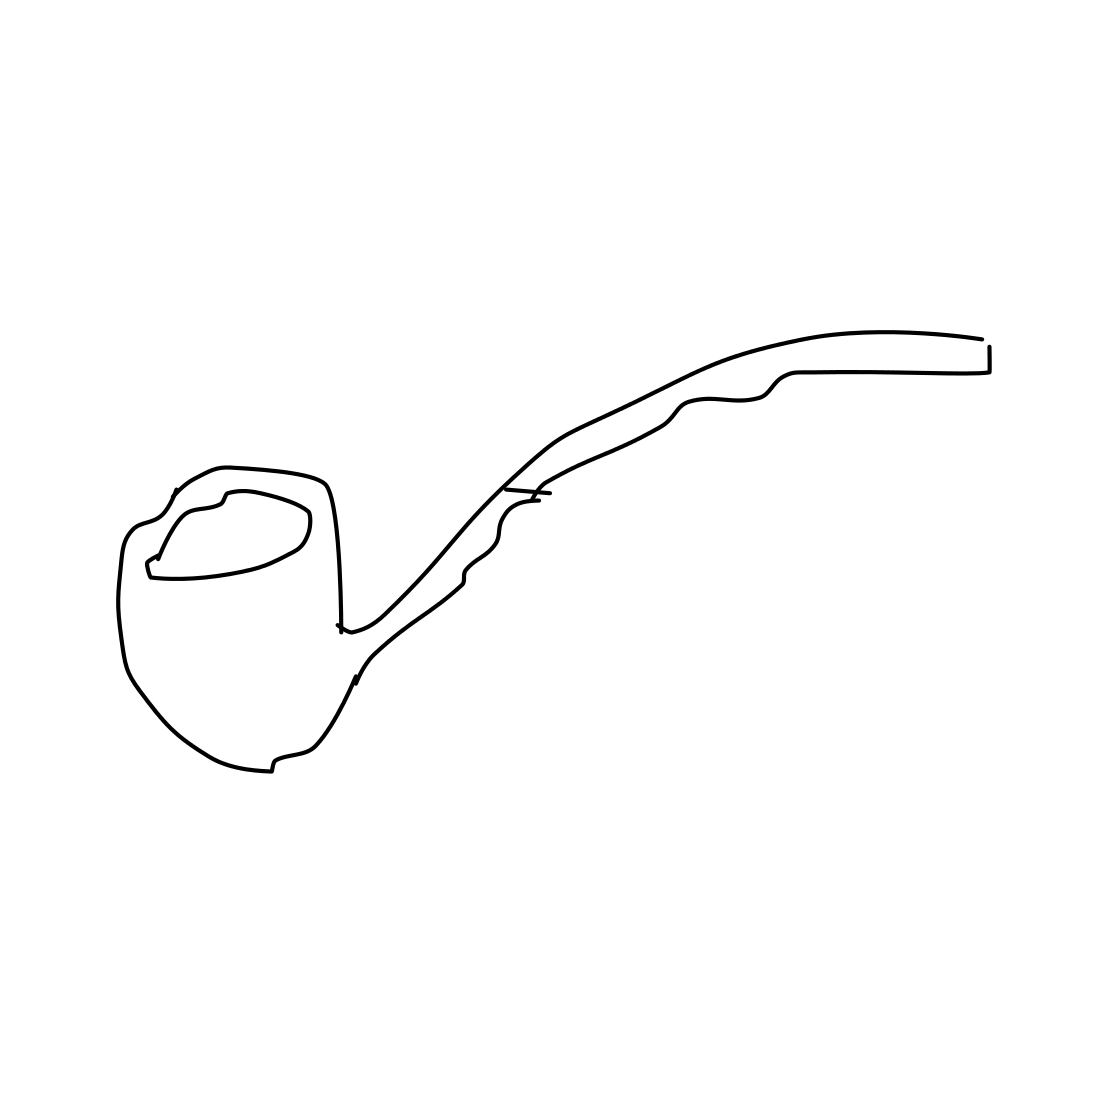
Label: pipe (for smoking)